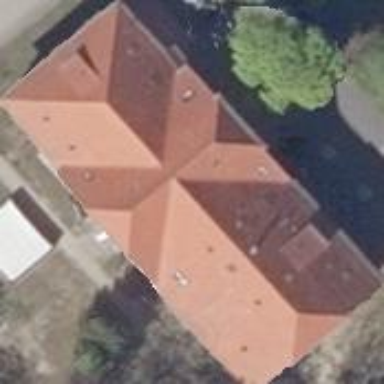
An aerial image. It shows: Office building with distinctive half-hipped roof shape.